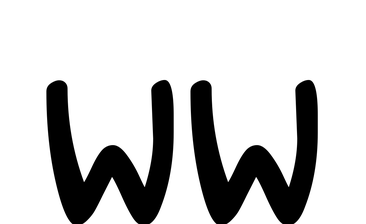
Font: PatrickHand-Regular